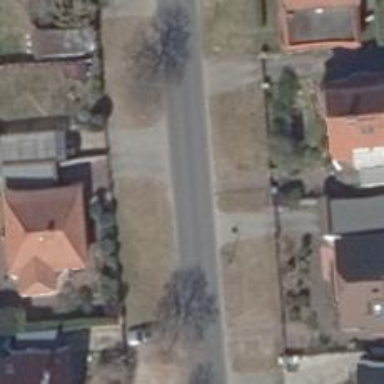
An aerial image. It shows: Footway.